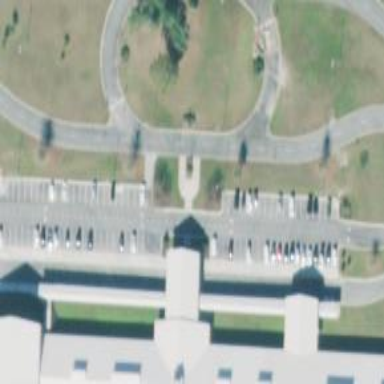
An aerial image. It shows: Parking space.